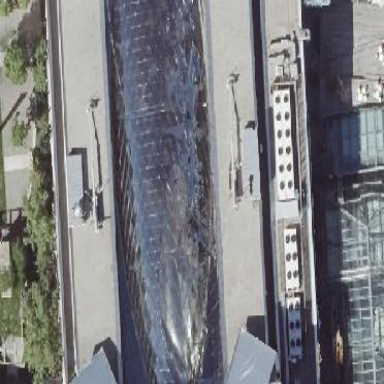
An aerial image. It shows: Building with glass dome-shaped roof.